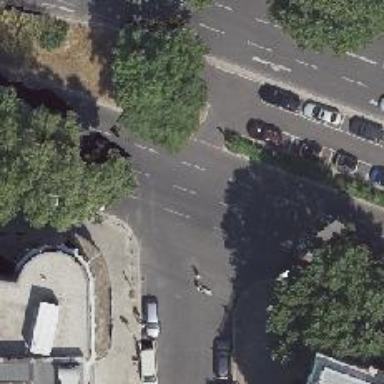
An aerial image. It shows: Secondary road with asphalt surface.